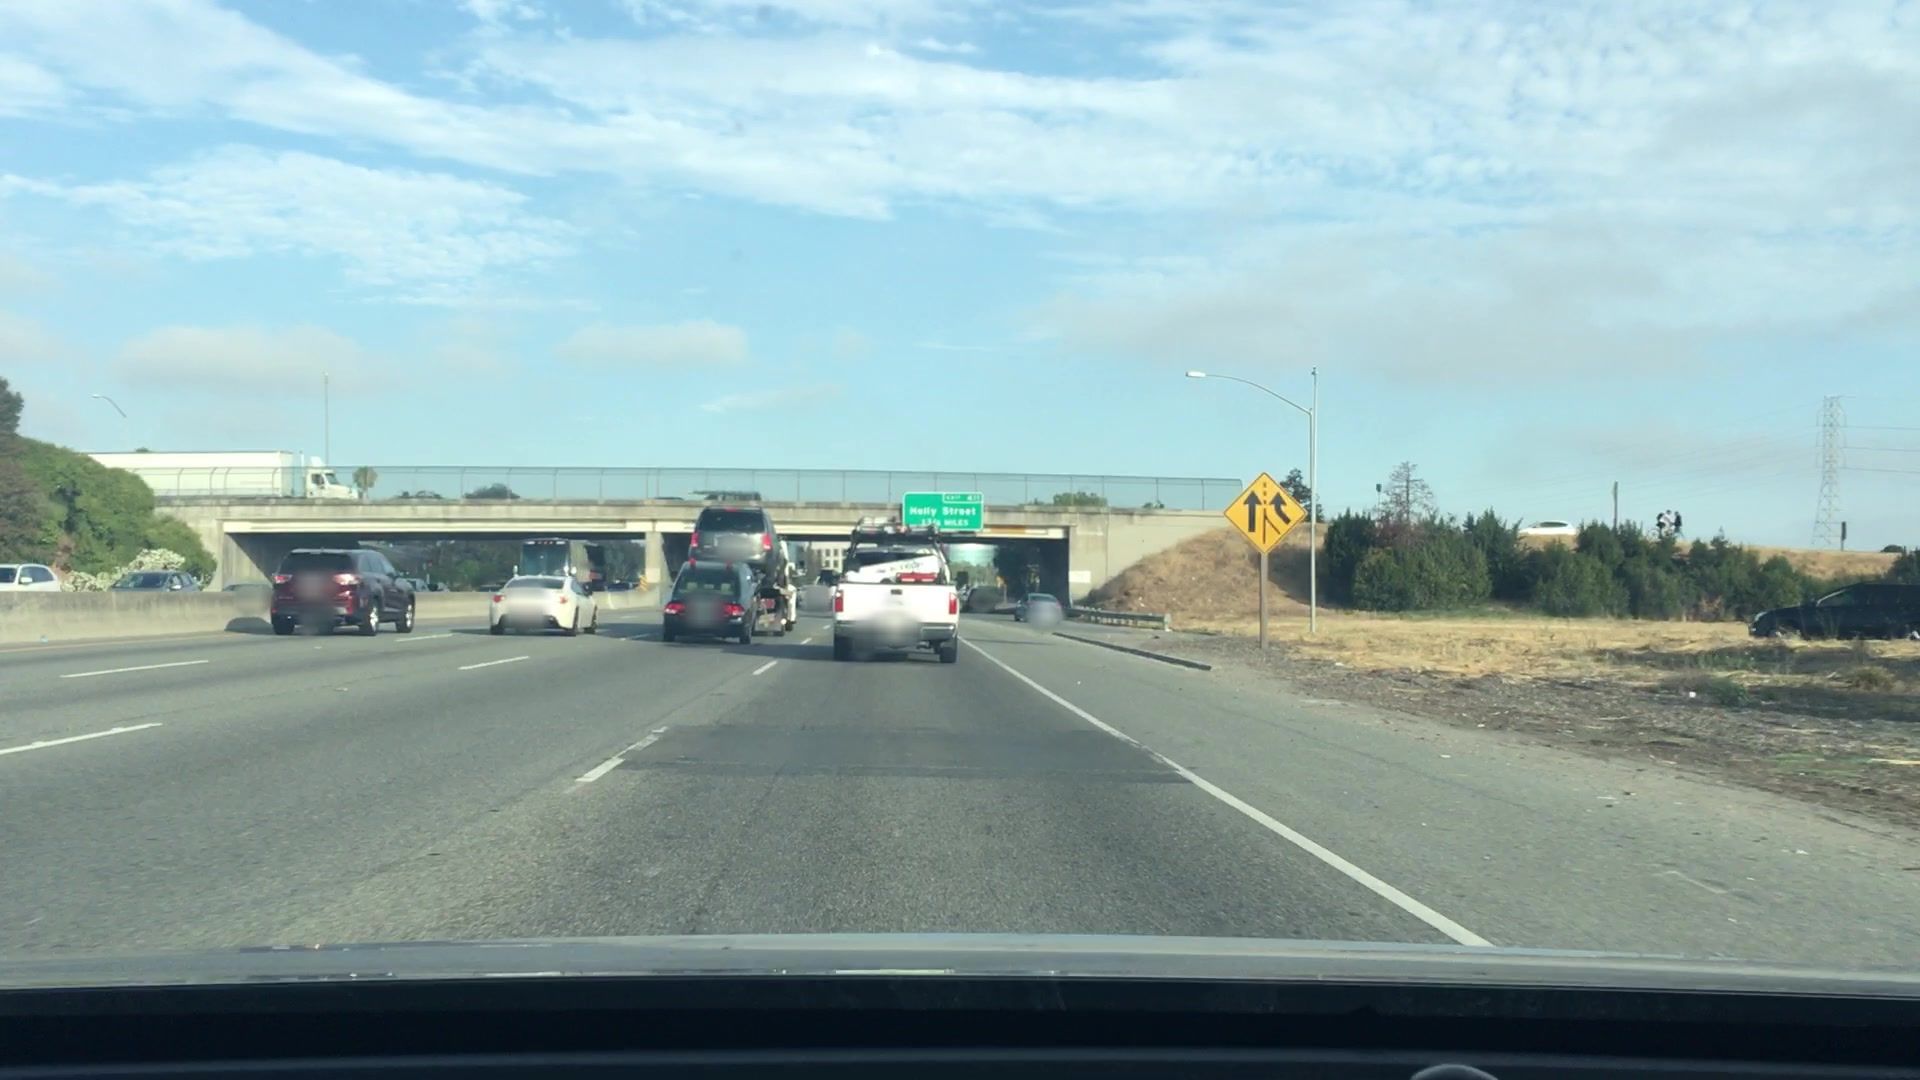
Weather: clear
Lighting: day
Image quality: good
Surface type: driving surface
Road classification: motorway
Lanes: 4
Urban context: urban centre
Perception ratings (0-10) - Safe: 1.06, Lively: 0.82, Beautiful: 1.26, Boring: 5.47, Depressing: 7.26, Wealthy: 0.8